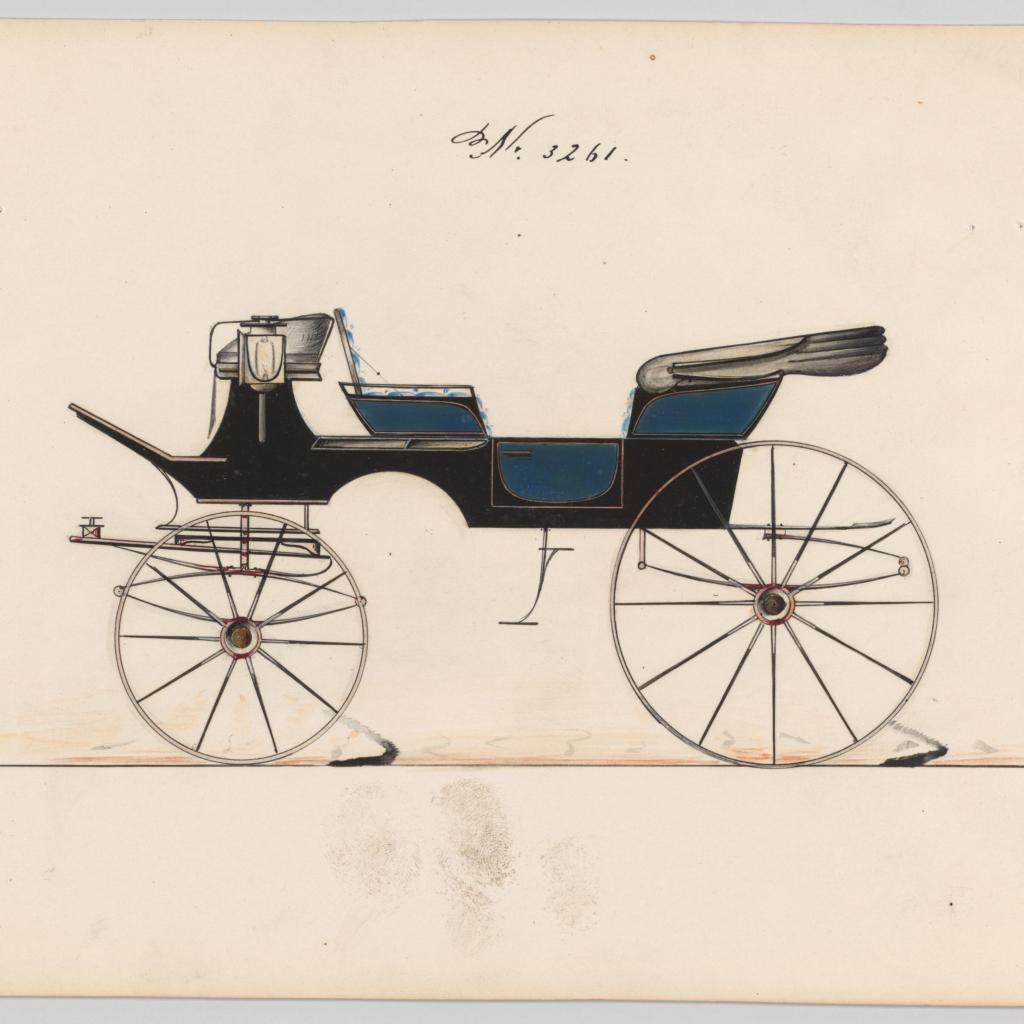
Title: Design for 6 seat Phaeton, no. 3261
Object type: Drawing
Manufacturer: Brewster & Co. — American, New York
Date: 1876
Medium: Pen and black ink, watercolor and gouache with gum arabic
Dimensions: Sheet: 6 1/4 x 9 1/4 in. (15.9 x 23.5 cm)
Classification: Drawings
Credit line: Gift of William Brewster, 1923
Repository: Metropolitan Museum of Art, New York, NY